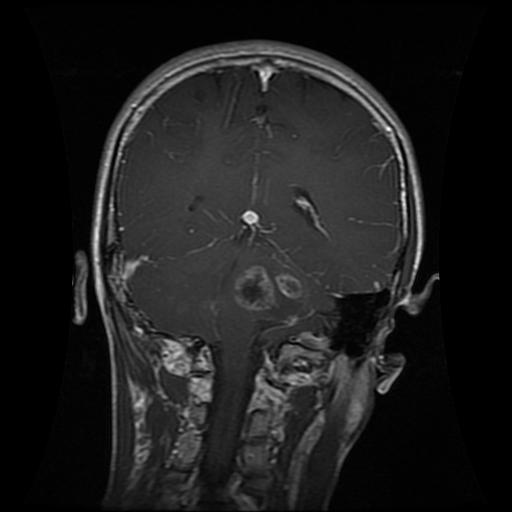
Label: glioma